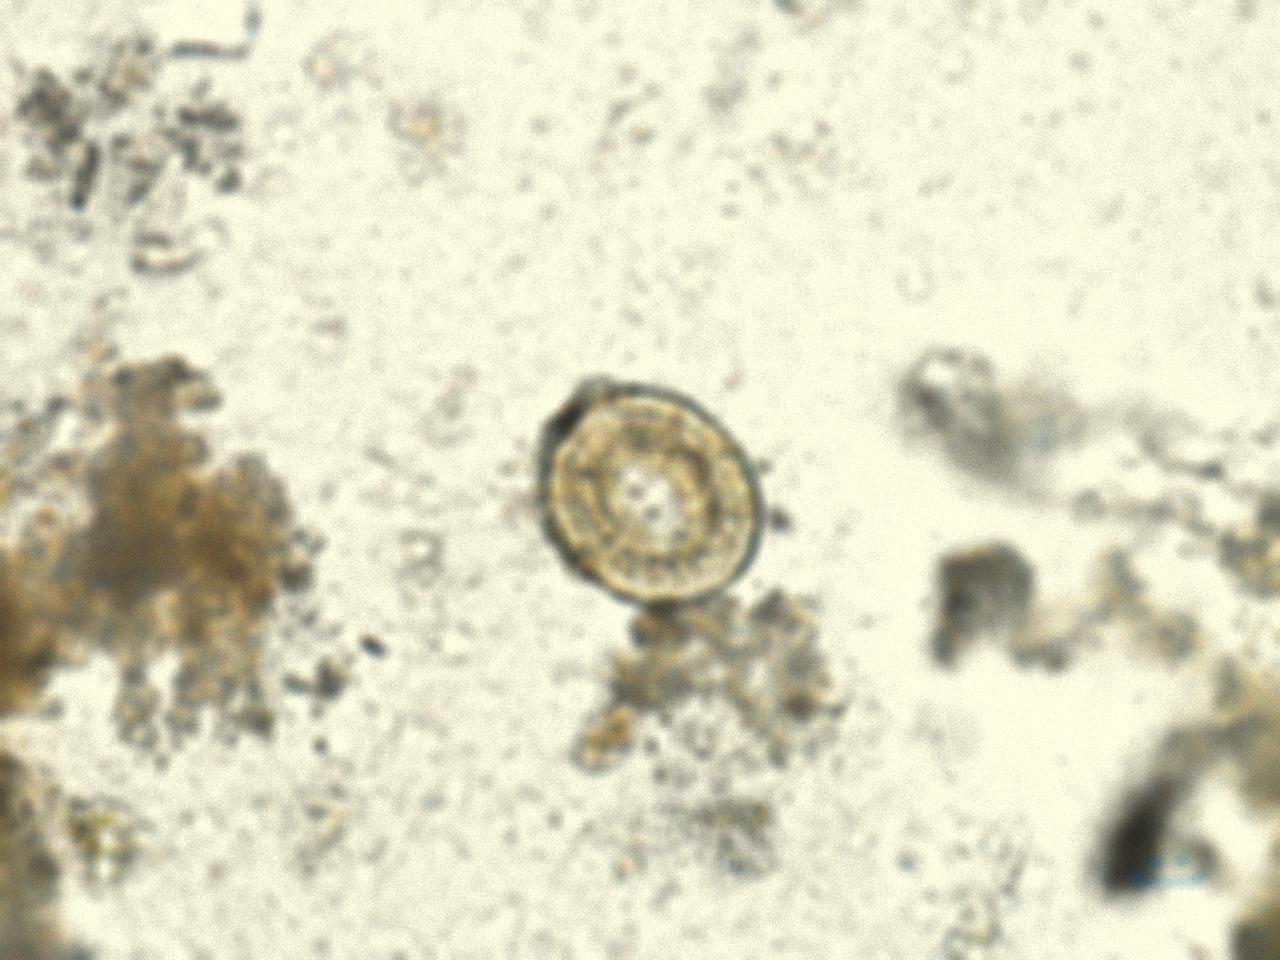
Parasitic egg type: Ascaris lumbricoides